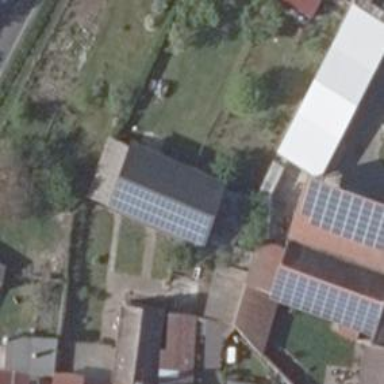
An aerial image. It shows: Small solar photovoltaic panel used as generator to produce electricity.